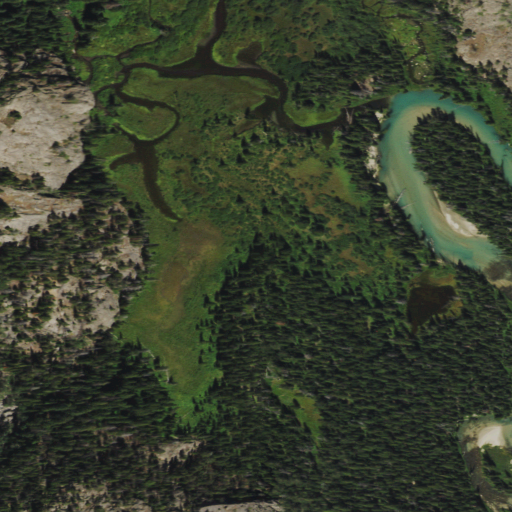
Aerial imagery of plain(s) in Wyoming named Shangrila Meadows containing evergreen forest, shrub, woody wetlands, deciduous forest, and grassland